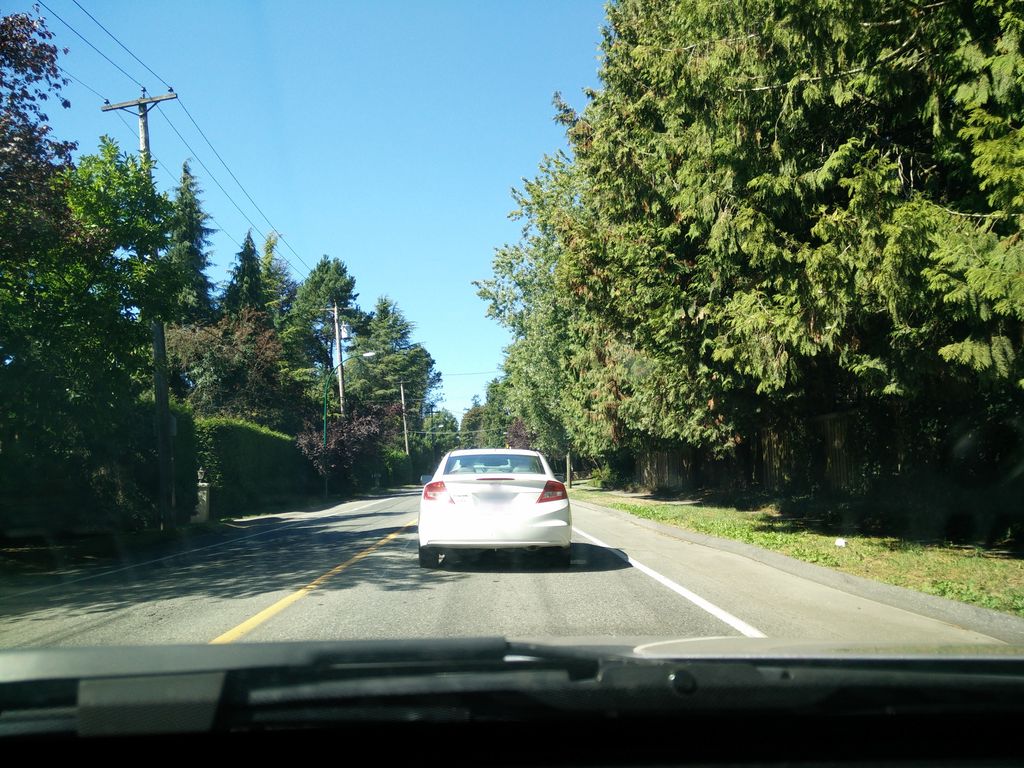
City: vancouver